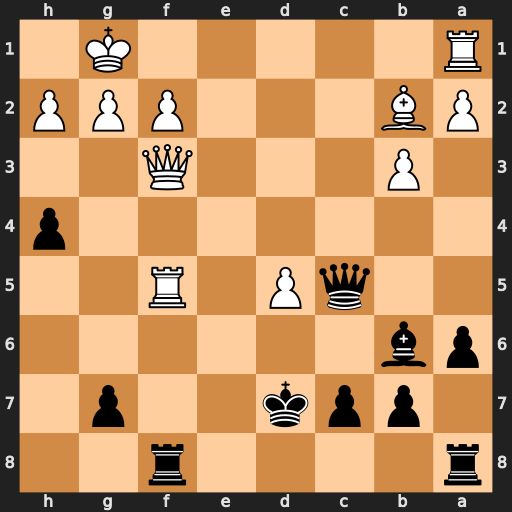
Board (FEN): r4r2/1ppk2p1/pb6/2qP1R2/7p/1P3Q2/PB3PPP/R5K1
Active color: b
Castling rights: -
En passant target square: -
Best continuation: Qxf2+ Qxf2 Rxf5 Bd4 Rxf2